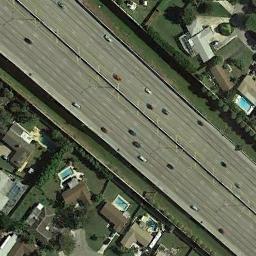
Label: freeway